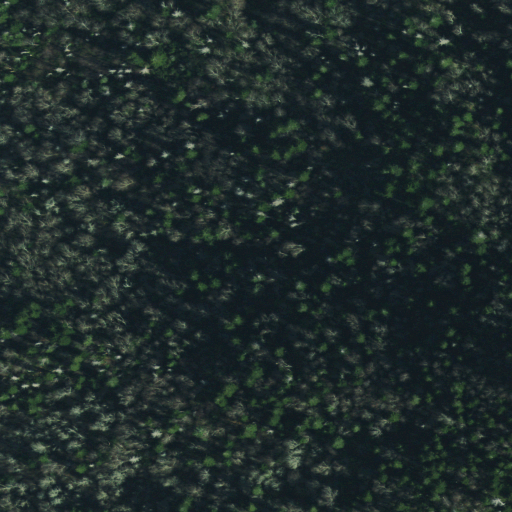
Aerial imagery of plain(s) in Tennessee named Indian Grave Flats containing mixed forest, evergreen forest, and deciduous forest